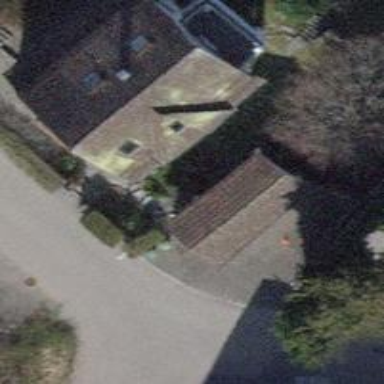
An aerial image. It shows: Garage.